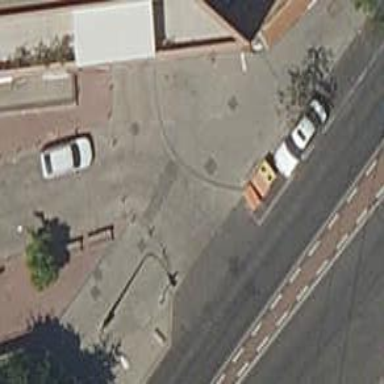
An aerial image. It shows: Pedestrian road.